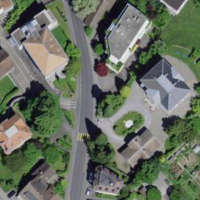
EUNIS habitat code: 54
Species observed at this site:
Aruncus dioicus
Cornus sanguinea